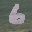
Label: 6